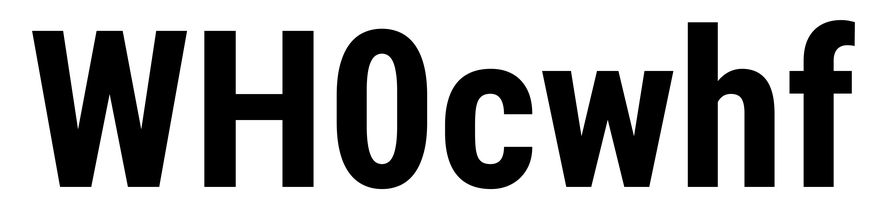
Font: Roboto_Condensed_Bold